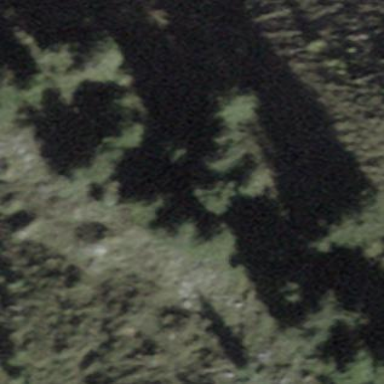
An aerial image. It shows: Forest area.